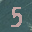
Label: 5